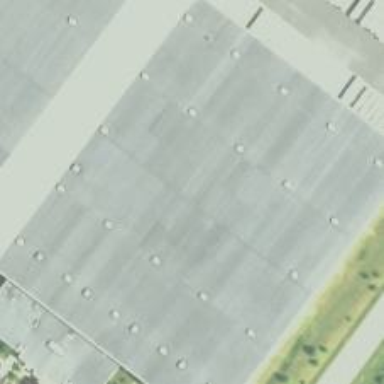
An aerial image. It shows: Warehouse.